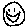
Label: smiley face